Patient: sex F, age 75
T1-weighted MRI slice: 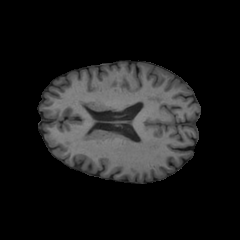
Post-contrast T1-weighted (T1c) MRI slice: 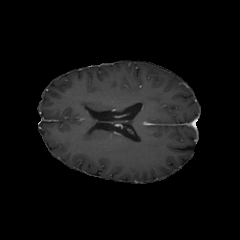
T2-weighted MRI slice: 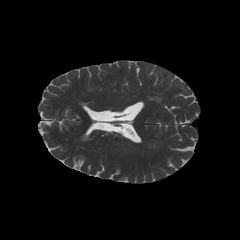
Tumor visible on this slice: no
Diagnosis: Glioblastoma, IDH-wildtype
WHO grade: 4